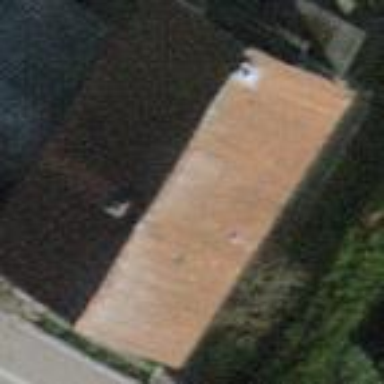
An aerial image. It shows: Pitched roof building.